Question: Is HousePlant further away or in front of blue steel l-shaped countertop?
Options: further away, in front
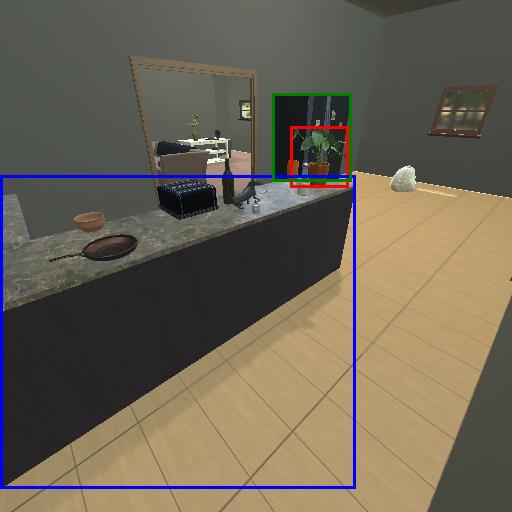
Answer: further away